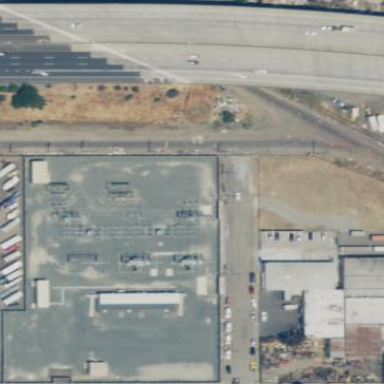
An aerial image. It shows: Power substation.